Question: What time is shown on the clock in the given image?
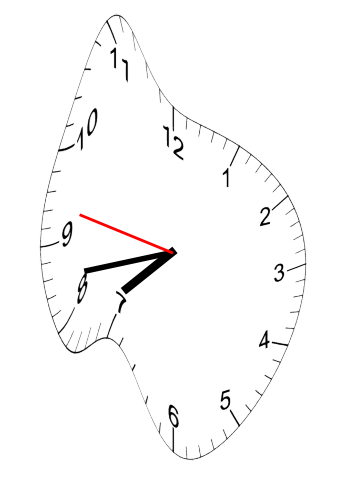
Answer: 07:42:47